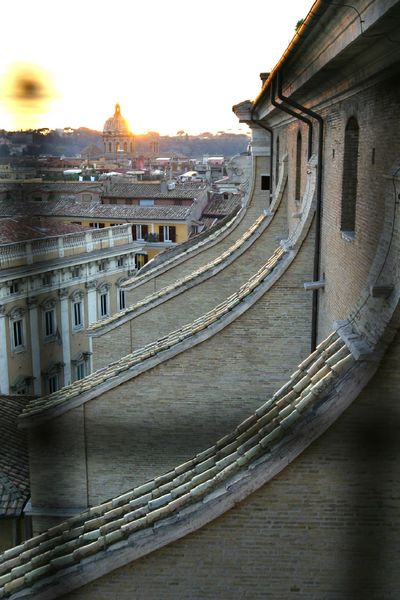
Titel: Il Gesù in Rom in der Bauphase von Giacomo della Porta
Künstler: Giacomo della Porta
Standort: Rom, Il Gesù (EU - I - Latium)
Schlagwörter: himmel, bäume, gelb, grün, landschaft, stadt, braun, fenster, grau, licht, paris, stützen, weiss, dach, haus, rot, steine, horizont, häuser, hügel, sonnenaufgang, spiegelung, kirche, sonne, gotik, schiff, fassaden, italien, venedig, dächer, mauer, ziegel, sonnenuntergang, pilaster, vogelperspektive, kuppel, detail, foto, straßen, palast, balustrade, dom, regenrinne, groß, rom, fleck, florenz, gegenlicht, westen, schindeln, schindel, strebewerk, fronten, strebepfeiler, montage, mailand, ufo, talien, schindeöl